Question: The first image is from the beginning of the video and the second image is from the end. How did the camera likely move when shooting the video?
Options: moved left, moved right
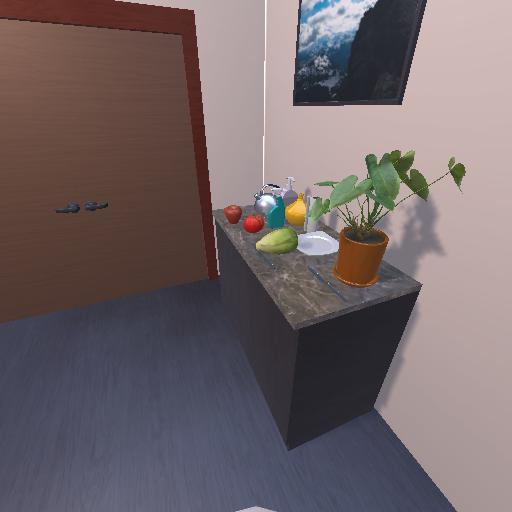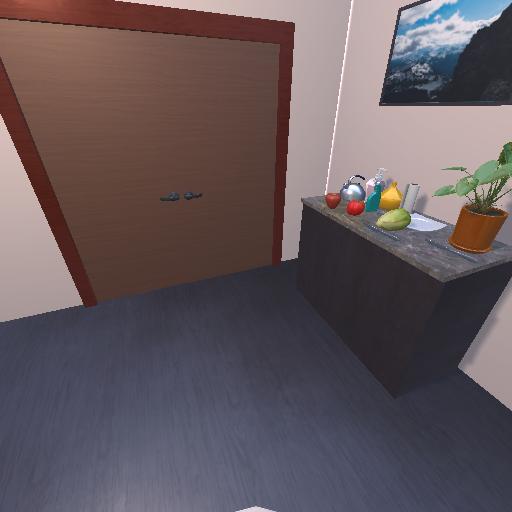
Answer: moved left